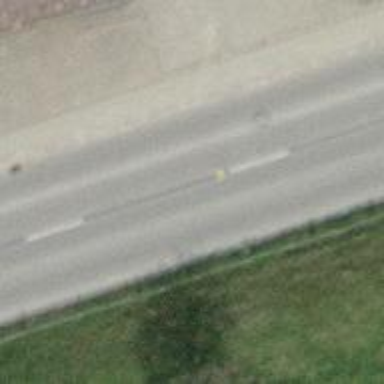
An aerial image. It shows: Asphalt path.